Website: home-depot
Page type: address-validator
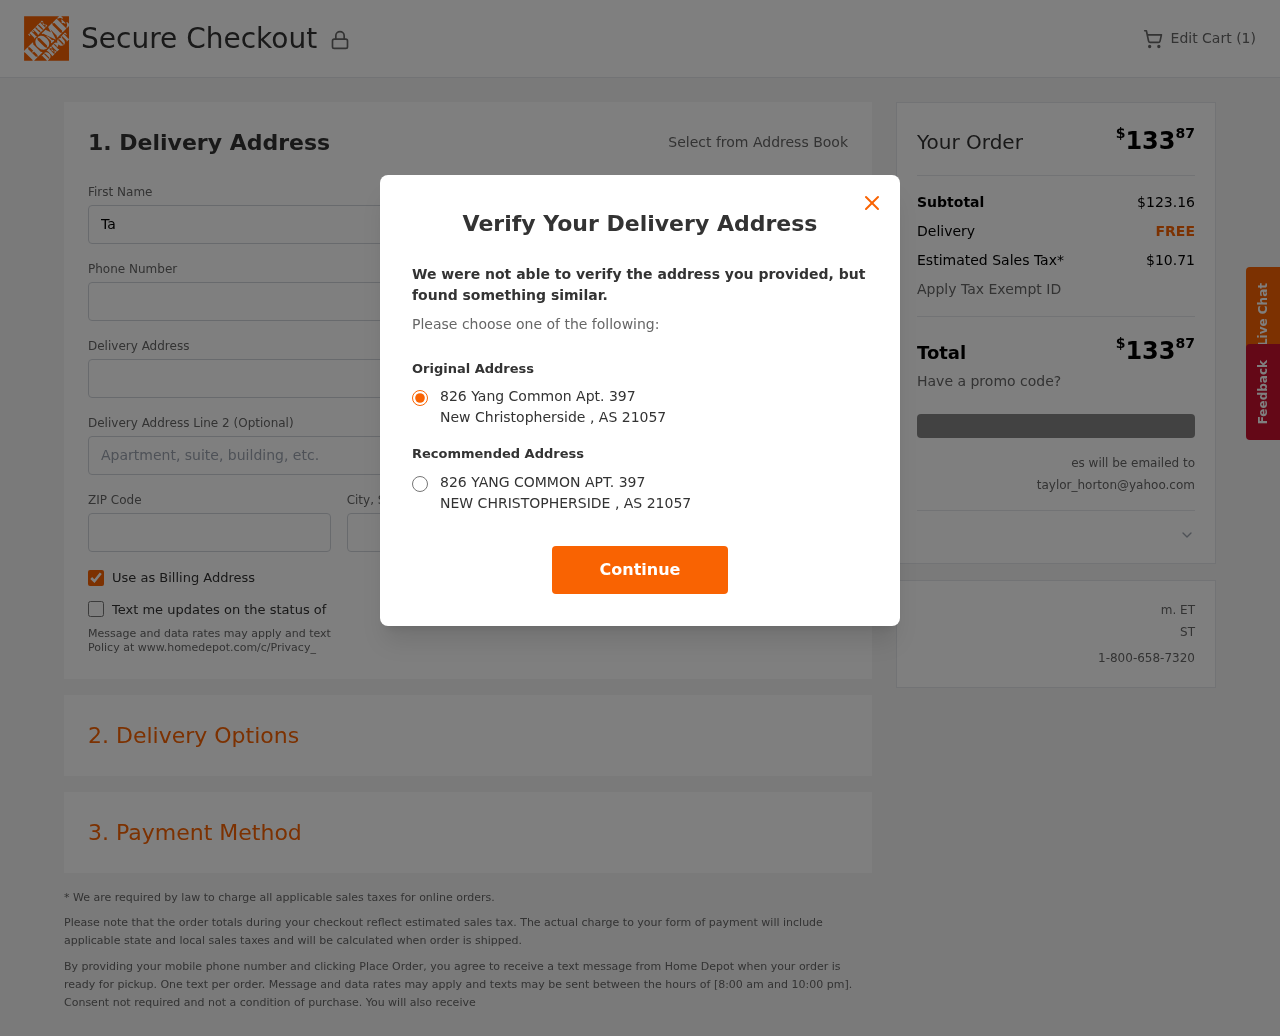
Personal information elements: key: PII_CITY
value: New Christopherside
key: PII_EMAIL
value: taylor_horton@yahoo.com
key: PII_POSTCODE
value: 21057
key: PII_STATE_ABBR
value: AS
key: PII_STREET
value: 826 Yang Common Apt. 397
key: PII_FIRSTNAME
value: Taylor
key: PII_LASTNAME
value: Horton
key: PII_PHONE
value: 3534595874
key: PII_STREET2
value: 3440 Christopher Common
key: PII_CITY_STATE
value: New Christopherside, AS
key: PII_STREET_ALT
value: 826 YANG COMMON APT. 397
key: PII_CITY_ALT
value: NEW CHRISTOPHERSIDE
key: PII_STATE
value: AS
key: PII_POSTCODE_FULL
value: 21057
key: PII_POSTCODE_NUMERIC
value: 21057
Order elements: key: ORDER_NUM_ITEMS
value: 1
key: ORDER_TOTAL
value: $13387
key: ORDER_SUBTOTAL
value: $123.16
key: ORDER_SHIPPING_COST
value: FREE
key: ORDER_TAX
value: $10.71